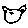
Label: cat